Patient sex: M
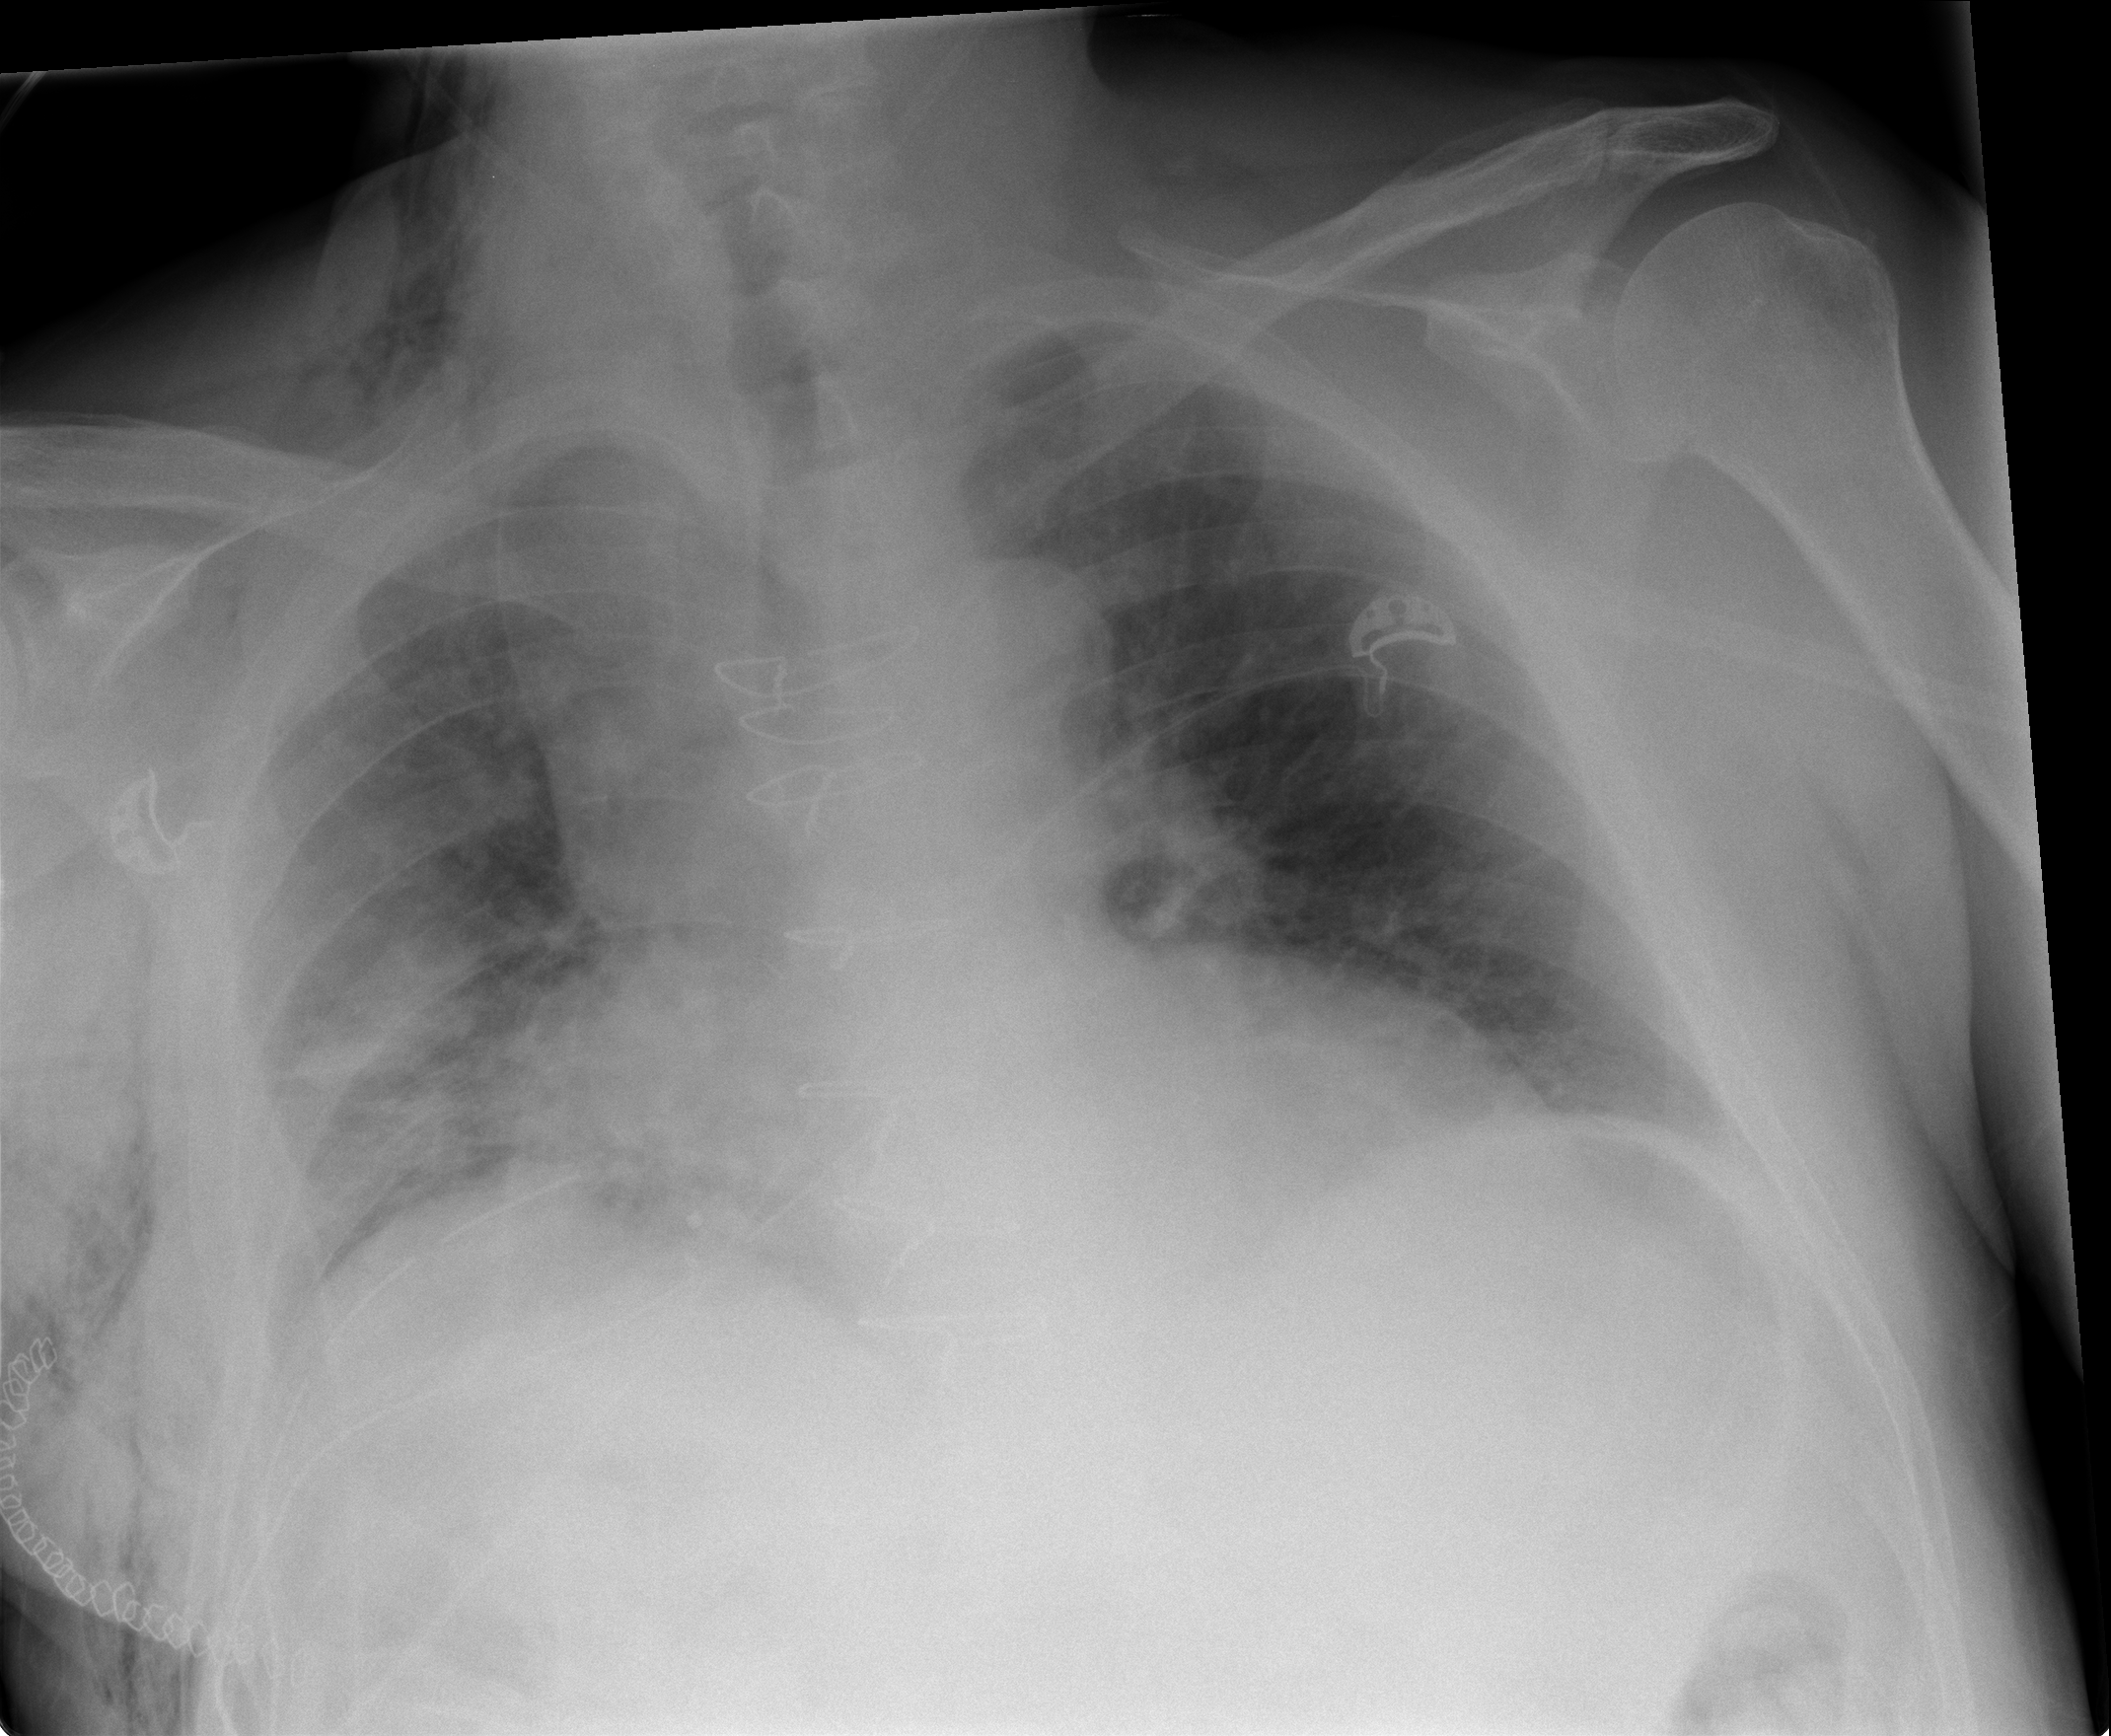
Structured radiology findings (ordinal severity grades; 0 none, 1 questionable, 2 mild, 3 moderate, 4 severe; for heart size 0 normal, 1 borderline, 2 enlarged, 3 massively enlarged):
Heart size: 0
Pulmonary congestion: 2
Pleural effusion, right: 0
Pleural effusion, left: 0
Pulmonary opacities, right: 2
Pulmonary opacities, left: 0
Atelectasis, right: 2
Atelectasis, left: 0